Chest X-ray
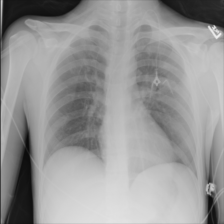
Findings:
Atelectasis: negative
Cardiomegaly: negative
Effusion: negative
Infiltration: negative
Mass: negative
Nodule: negative
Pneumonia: negative
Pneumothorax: negative
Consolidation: negative
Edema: negative
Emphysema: negative
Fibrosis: negative
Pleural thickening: negative
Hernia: negative